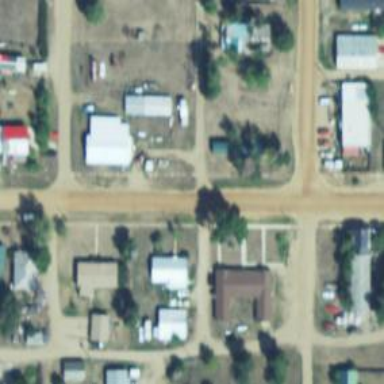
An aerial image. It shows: Alley classified as service road.